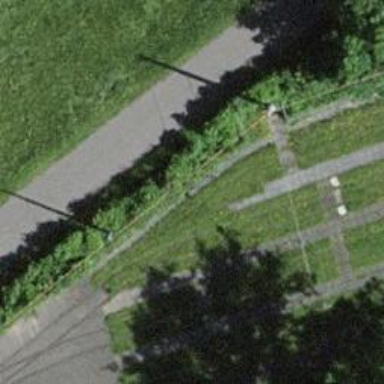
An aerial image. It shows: Service yard for tram railway with single track. The railway is electrified with contact line.